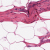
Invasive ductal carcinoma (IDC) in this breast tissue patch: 0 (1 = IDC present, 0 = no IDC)